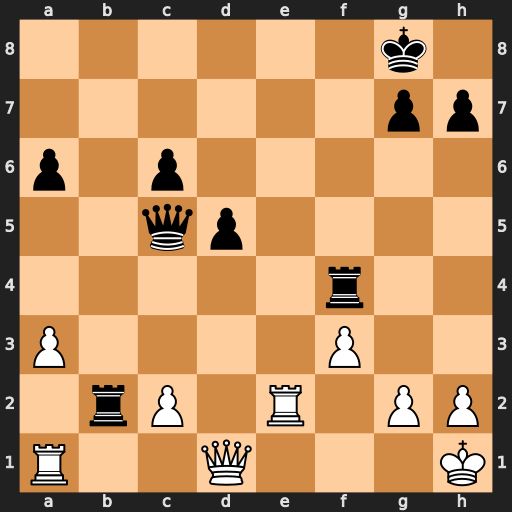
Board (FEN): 6k1/6pp/p1p5/2qp4/5r2/P4P2/1rP1R1PP/R2Q3K
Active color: w
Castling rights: -
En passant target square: -
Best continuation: Qc1 Qc4 Re8+